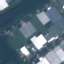
Land use / land cover: Industrial